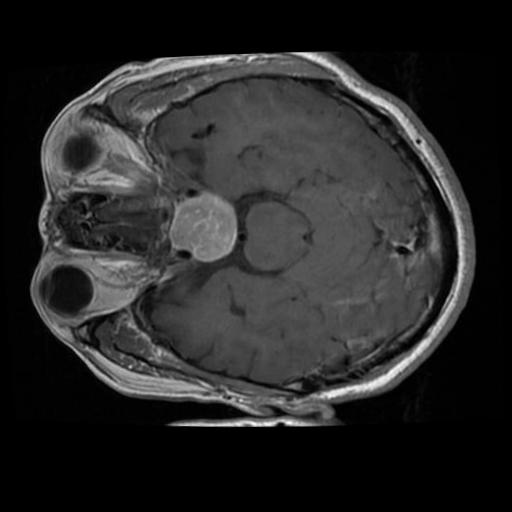
Label: brain_tumor